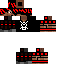
A male human skin with dark skin, wearing brown long hair dressed in a red hoodie and red pants, featuring a closed mouth.